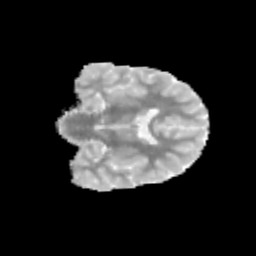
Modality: MD
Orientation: coronal
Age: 10
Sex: male
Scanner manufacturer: siemens
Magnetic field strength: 3 T
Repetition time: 3.8 s
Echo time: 0.07 s